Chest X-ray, PA view. Patient: 64 years old, sex M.
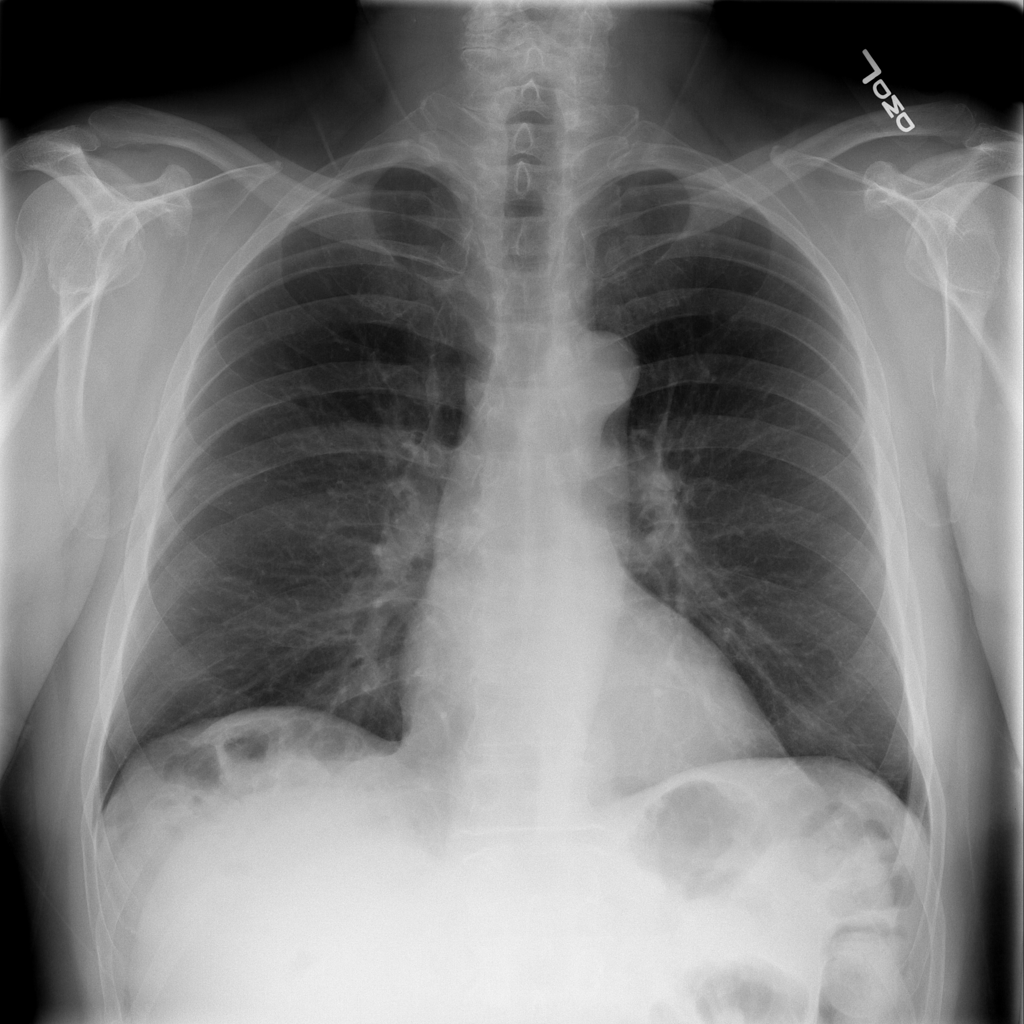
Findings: No Finding